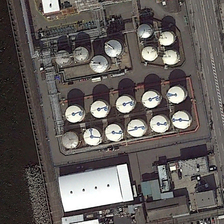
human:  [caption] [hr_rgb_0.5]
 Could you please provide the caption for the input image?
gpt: many storage tanks are between a river and a road .

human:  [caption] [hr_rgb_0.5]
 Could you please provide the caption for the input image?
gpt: many storage tanks are between a river and a road .

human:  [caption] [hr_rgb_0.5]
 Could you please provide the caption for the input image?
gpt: the storage tank is next to the green sea .

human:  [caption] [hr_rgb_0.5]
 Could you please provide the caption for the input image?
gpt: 19 oil storage tanks are there .

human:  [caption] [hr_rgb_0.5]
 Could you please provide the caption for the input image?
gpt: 19 oil storage tanks are there .